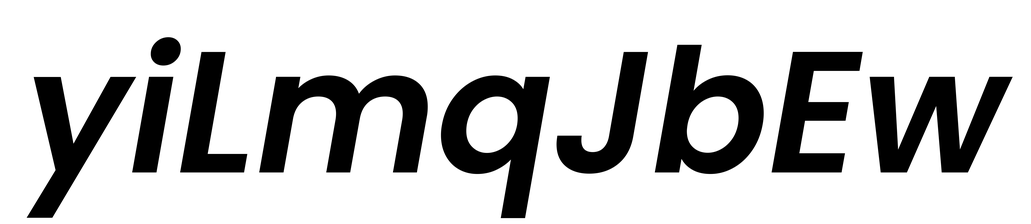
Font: Poppins-SemiBoldItalic